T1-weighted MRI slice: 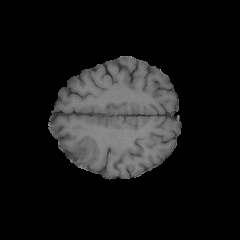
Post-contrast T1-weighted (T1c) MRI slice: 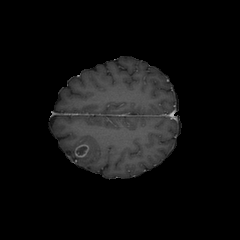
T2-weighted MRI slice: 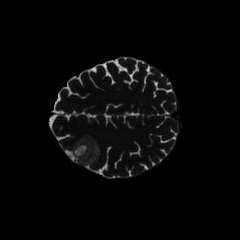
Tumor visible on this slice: yes